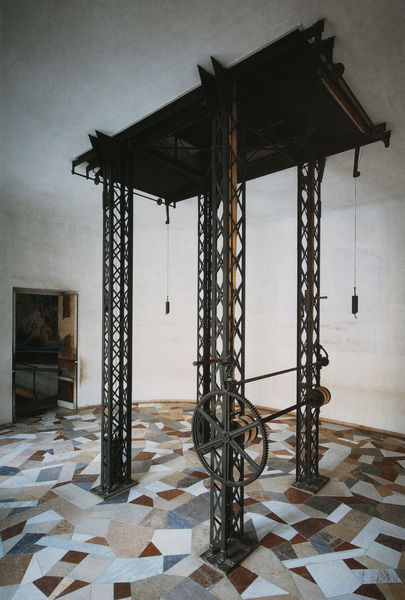
Titel: Mechanismus unter dem Speisezimmer von Schloss Herrenchiemsee, der dem Transport des "Tischlein-deck-dich" dient
Künstler: Georg Dollmann
Standort: Herrenchiemsee
Institution: Schloss Herrenchiemsee
Schlagwörter: blau, gemälde, weiß, dreieck, braun, grau, hell, hintergrund, raum, schwarz, stützen, säulen, tür, zimmer, dach, teppich, alt, bild, gitter, boden, schnur, decke, bühne, welle, gewicht, ziehen, saal, rad, seile, uhr, metall, gestell, plastik, foto, fotografie, fussboden, eisen, maschine, stütze, gerüst, eckig, gerät, kran, seil, seilwinde, seilzug, technik, gebilde, fliesen, ketten, getriebe, kacheln, mosaik, kunst, ausstellung, konstruktion, ständer, museum, rampe, steinboden, stahl, objekt, pendel, presse, konstrukt, installation, gewichte, bund, zahnrad, mechanik, werk, uhrwerk, plattform, fliesenboden, strippen, kurbel, aufgestellt, hebel, meta, museeum, hebebühne, walze, mechanisch, caro, lift, strippe, rüt, traverse, förderturm, kunstobjekt, technikk